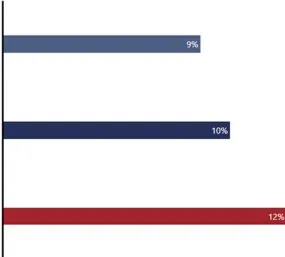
Or a virtual messaging visit. 2018-2020. Sourced from routine representative surveys of the Canadian population conducted in 2018, 2019 and 2020, with sample sizes ranging from 2,200 to 6,000 individuals.
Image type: chart (chart)